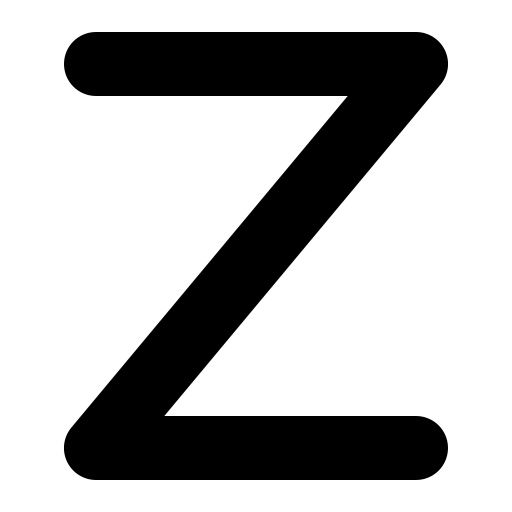
Tags: icon, FontAwesome, fa-icon, solid, z